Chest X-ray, PA view. Patient: 54 years old, sex F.
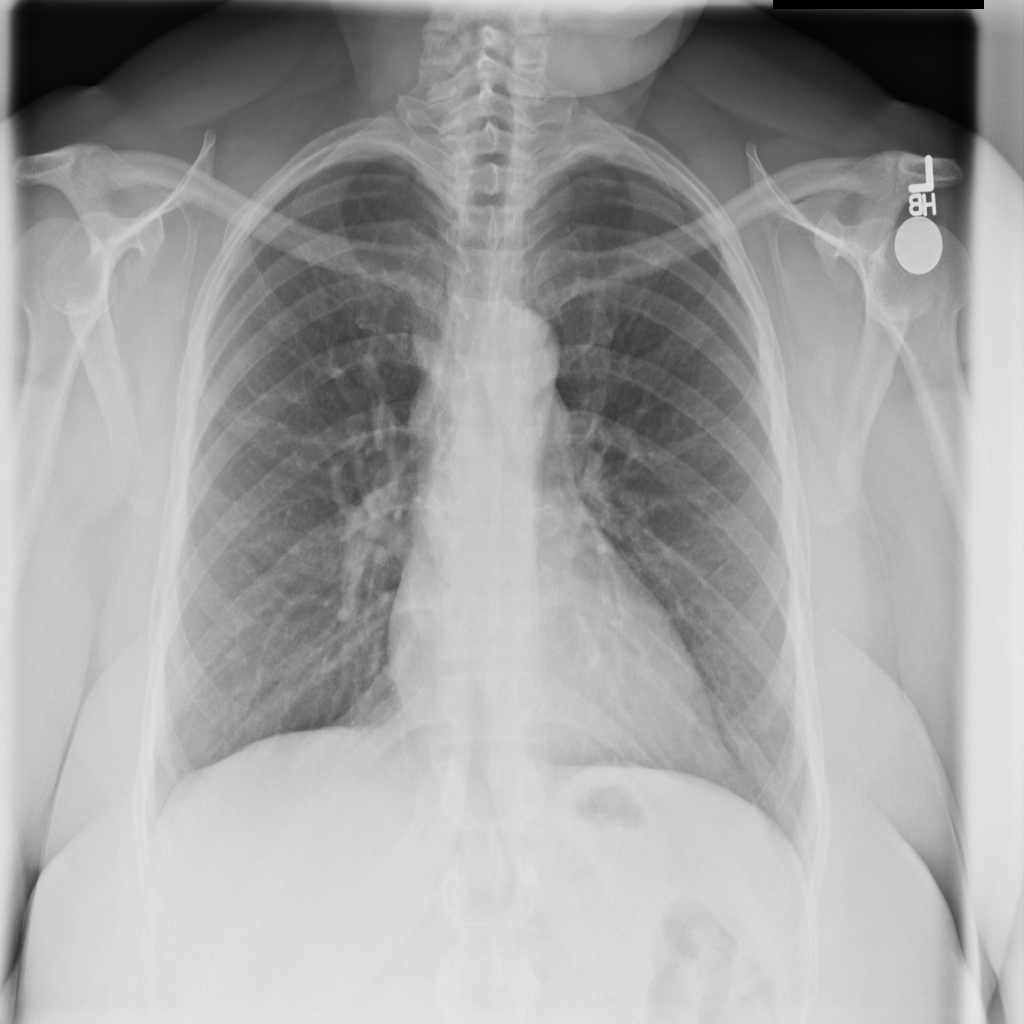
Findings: No Finding